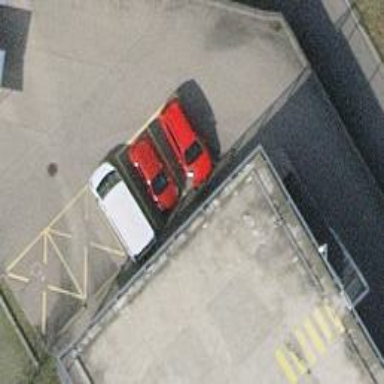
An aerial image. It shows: Car sharing facility.